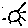
Label: sun